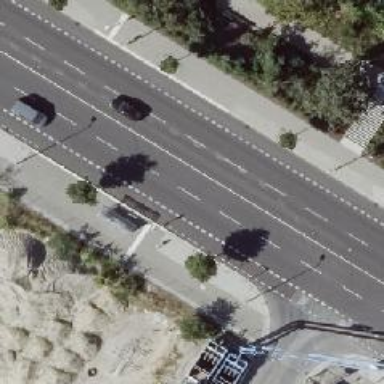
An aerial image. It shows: Secondary road with asphalt surface and lanes for cycling in both directions.